Question: I need a menu that can respond to items being clicked by running code then switch the text back to a default text.
Currently, my implementation works but the default text is only displayed when the cursor hovers over the menu after clicking.
I have searched but I could not find anything related to this problem, although maybe that is because I am unsure as to what exactly is causing this.
Here is the code to reproduce this behaviour:
'''
from tkinter import *
root = Tk()
default_text = 'select an item'
def thing_selected(self, *args):
#other stuff happens here
var.set(default_text)
var = StringVar(root)
var.set(default_text)
var.trace('w', thing_selected)
menu = OptionMenu(root, var, *['Pizza','Lasagne','Fries','Fish'])
menu.pack()
root.mainloop()
'''
Here is a gif representing the outcome:

I would expect the text at the top to be updated instantaneously, but it only updates when the cursor has hovered over the widget
I am looking for some way to trigger a hover event on the widget or I am open to suggestions for any other methods of accomplishing this.
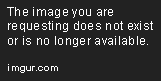
Answer: You could take a different route and use the 'command' attribute of the 'OptionMenu':
'''
import tkinter as tk
root = tk.Tk()
default_text = 'select an item'
def thing_selected(selected):
#other stuff happens here
print(var.get())
var.set(default_text)
print(var.get())
var = tk.StringVar()
var.set(default_text)
options = ['Pizza','Lasagne','Fries','Fish']
menu = tk.OptionMenu(root, var, *options, command = thing_selected)
menu.pack()
root.mainloop()
'''